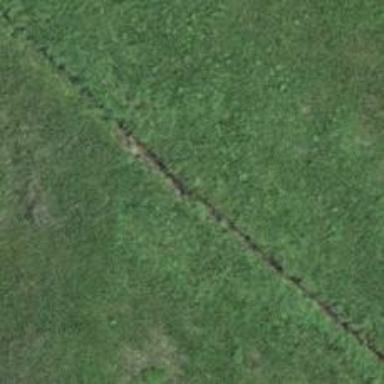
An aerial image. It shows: Ditch in the surroundings.